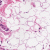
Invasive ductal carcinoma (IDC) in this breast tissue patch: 0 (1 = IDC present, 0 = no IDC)